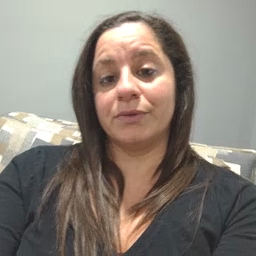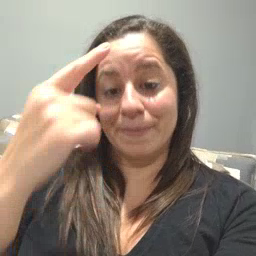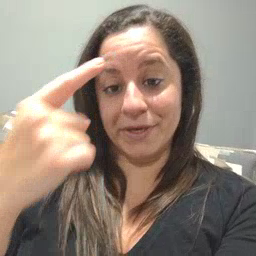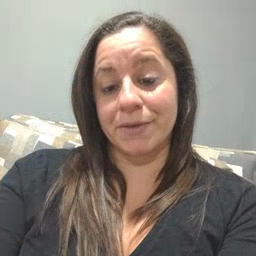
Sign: penny